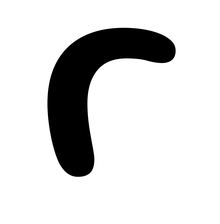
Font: Gluten_Regular